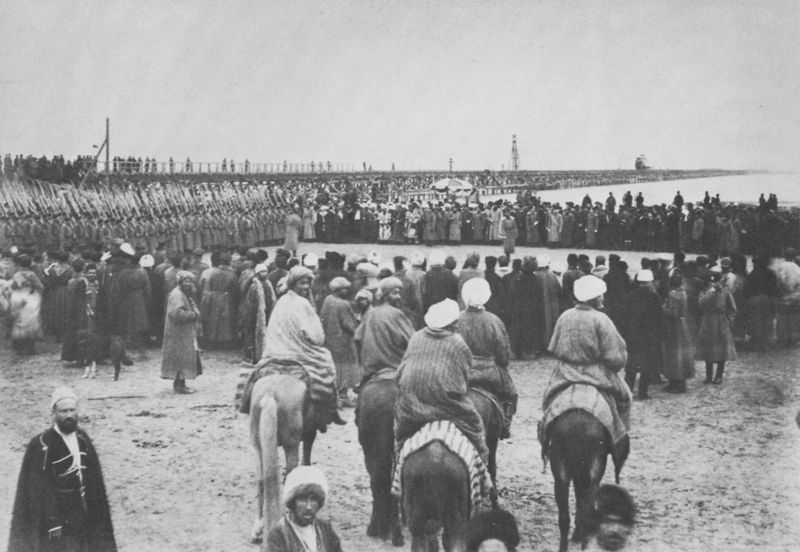
Titel: Die erste Lokomotive, die den Amu-Darja überquerte
Künstler: Russischer Photograph
Standort: Helsinki
Institution: Suomen Kansallismuseo
Schlagwörter: gruppe, himmel, kopf, mann, meer, schatten, umhang, menschen, sand, grau, hut, hüte, kleider, köpfe, licht, männer, rücken, schwarz, weiss, blick, tiere, bart, bärte, mützen, augen, blicke, kleidung, stein, steine, ebene, erde, horizont, boden, gewand, gewänder, pferde, reiter, turm, rückenansicht, zuschauer, mast, schotter, geröll, hof, platz, damm, hafen, masten, geländer, warten, foto, fotografie, orient, türme, asien, schwarz-weiss, staub, photo, sicht, parade, turban, islam, satteldecke, truppe, menschenauflauf, horizonz, pferdedecken, duotone, satteldecken, hedin